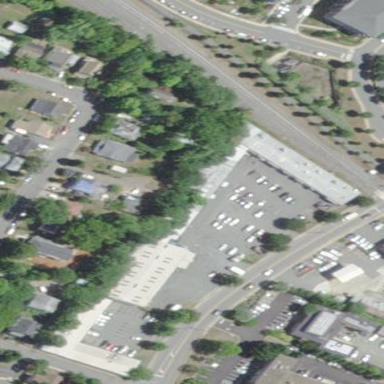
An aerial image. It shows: Retail building.